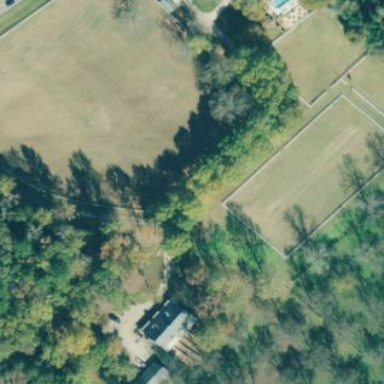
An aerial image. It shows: Equestrian pitch for leisure land use.